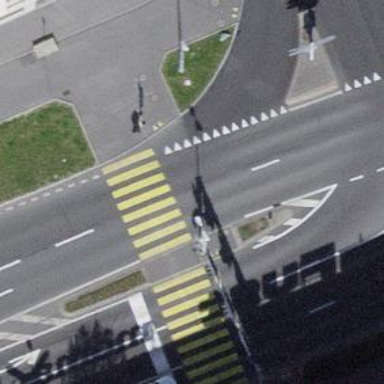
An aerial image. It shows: Traffic island located on footway.